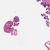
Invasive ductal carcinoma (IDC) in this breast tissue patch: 0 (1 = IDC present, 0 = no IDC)